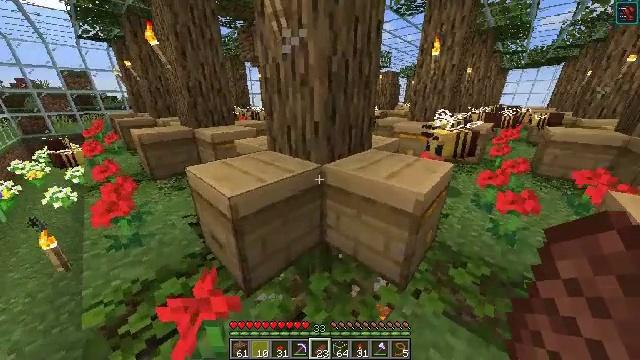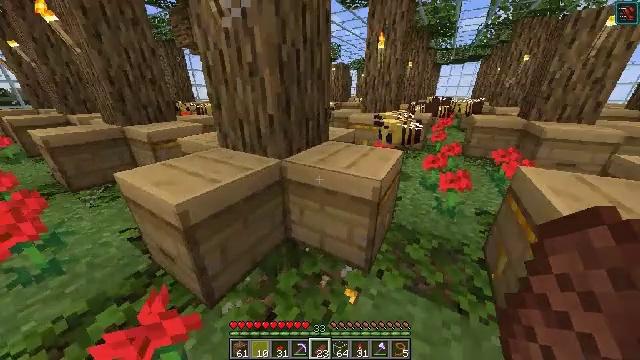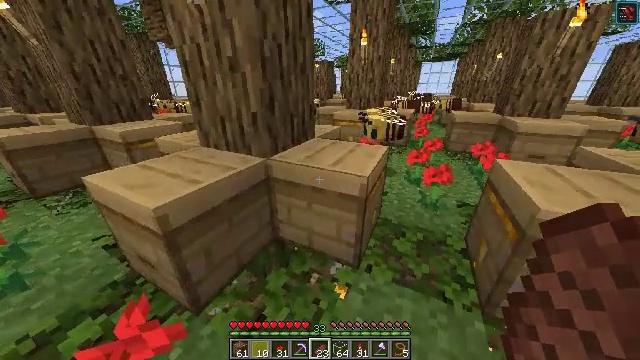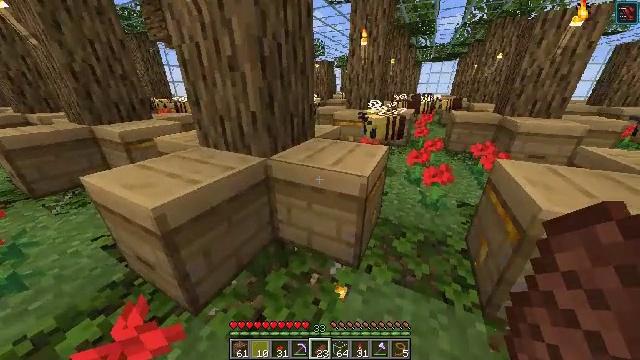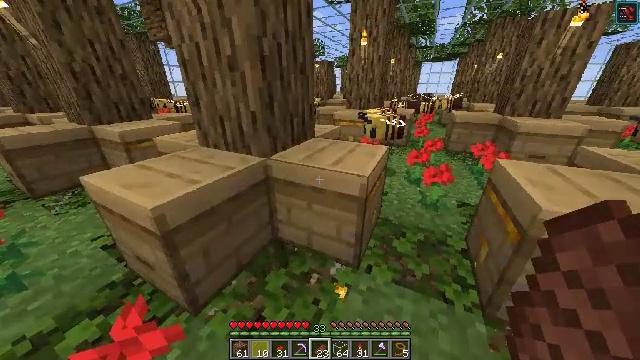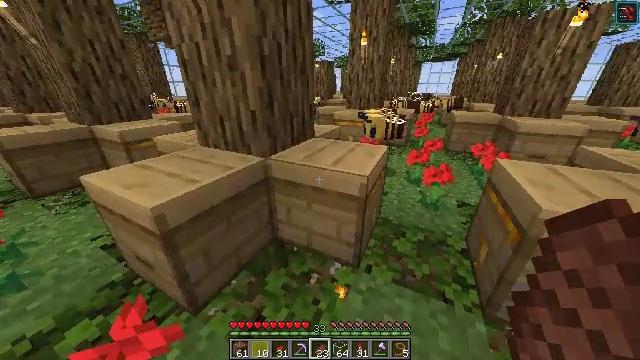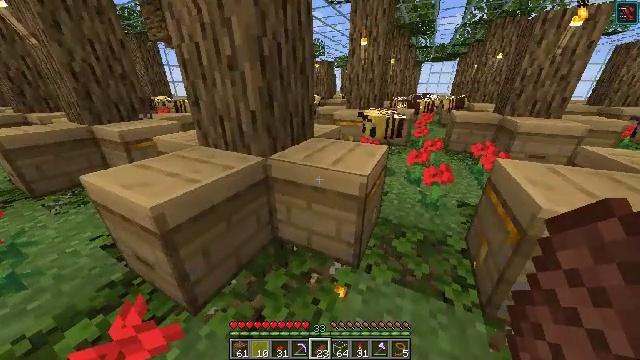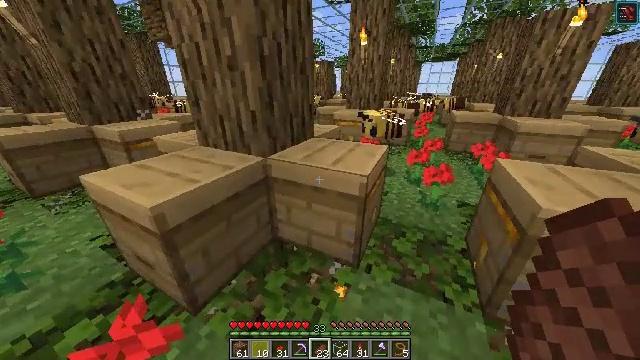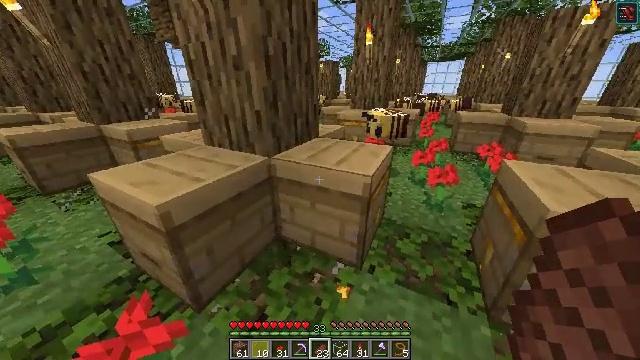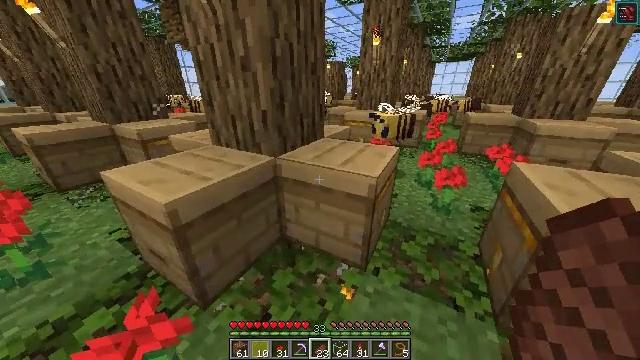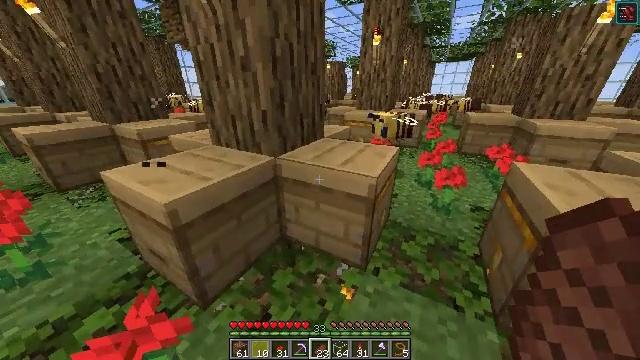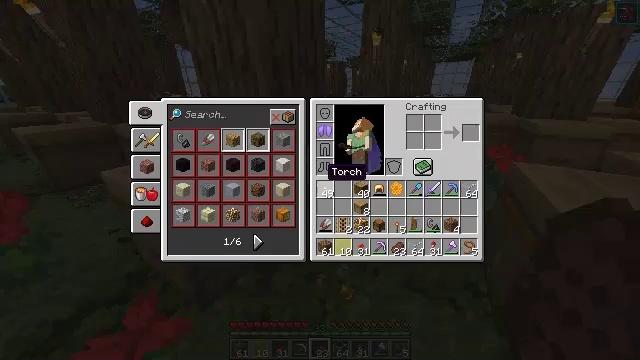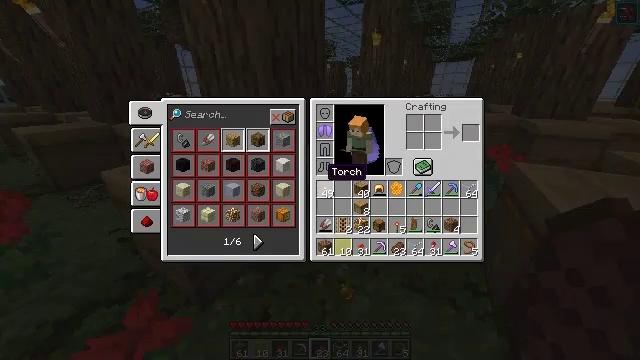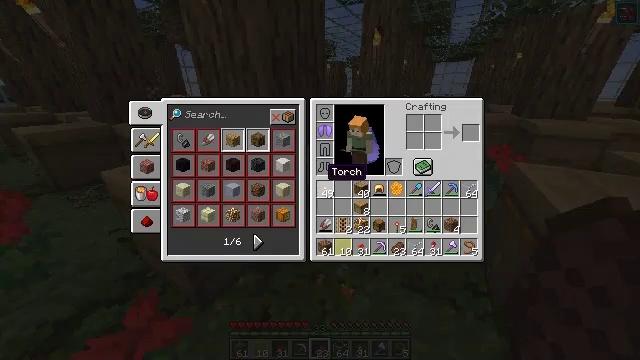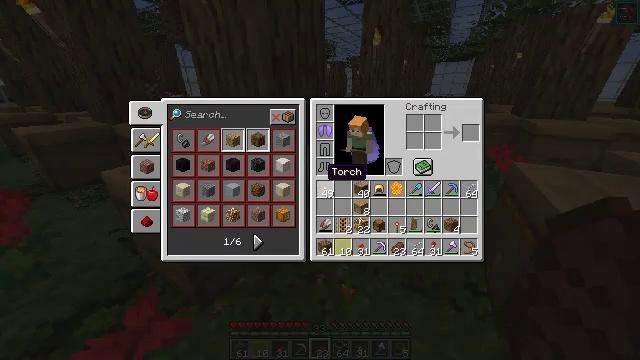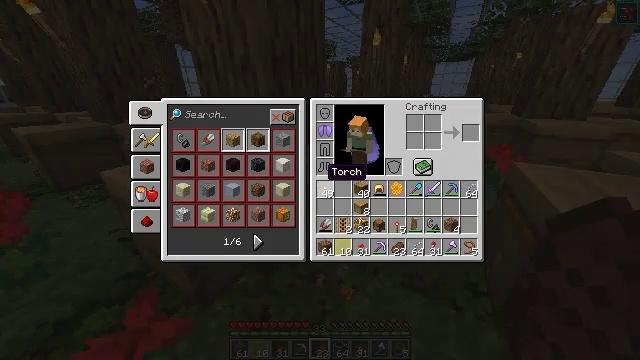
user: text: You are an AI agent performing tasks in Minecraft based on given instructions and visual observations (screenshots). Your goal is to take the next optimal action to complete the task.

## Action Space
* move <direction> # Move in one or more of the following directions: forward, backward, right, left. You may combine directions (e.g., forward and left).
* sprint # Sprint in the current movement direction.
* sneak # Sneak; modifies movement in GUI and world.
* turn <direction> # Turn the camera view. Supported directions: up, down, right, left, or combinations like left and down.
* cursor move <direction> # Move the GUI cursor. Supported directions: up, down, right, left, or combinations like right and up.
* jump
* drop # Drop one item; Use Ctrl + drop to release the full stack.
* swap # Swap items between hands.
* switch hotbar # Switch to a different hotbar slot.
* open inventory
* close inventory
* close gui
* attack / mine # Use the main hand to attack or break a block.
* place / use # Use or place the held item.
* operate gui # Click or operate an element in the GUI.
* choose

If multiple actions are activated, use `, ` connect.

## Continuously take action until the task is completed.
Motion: motion action
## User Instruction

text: Create a honeycomb block using the crafting table.
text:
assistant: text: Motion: turn right and down
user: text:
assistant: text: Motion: turn right
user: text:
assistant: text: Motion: no_op
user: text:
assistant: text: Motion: no_op
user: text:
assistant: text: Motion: no_op
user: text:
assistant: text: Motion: no_op
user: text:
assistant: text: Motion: no_op
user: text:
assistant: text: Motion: turn left
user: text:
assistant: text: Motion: turn left
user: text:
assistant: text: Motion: no_op
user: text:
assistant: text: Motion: open inventory
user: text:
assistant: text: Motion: open inventory
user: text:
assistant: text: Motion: open inventory
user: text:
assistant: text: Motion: no_op
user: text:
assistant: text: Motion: no_op
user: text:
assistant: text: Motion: cursor move right and up
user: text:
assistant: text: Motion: cursor move right
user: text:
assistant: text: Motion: cursor move right and down
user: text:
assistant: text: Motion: cursor move down
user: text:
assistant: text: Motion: cursor move down
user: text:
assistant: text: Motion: cursor move down
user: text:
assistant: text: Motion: no_op
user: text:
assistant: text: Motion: cursor move right
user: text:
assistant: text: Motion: cursor move right
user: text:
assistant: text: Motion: cursor move right
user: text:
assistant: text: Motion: cursor move up
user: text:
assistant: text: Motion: cursor move right and up
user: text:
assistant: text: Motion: no_op
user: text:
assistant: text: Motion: cursor move down
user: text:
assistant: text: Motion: cursor move down